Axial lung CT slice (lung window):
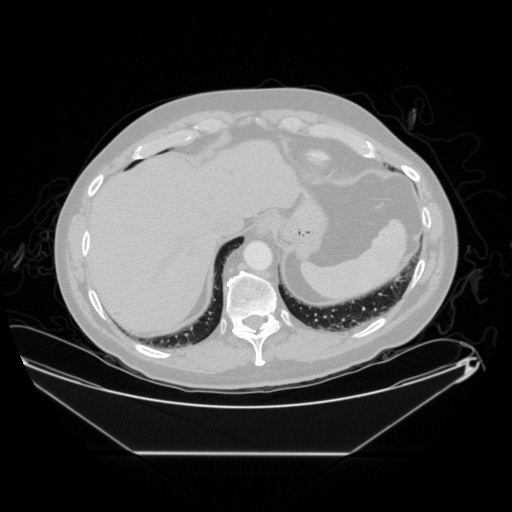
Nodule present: no